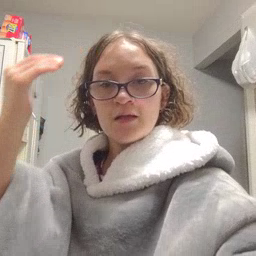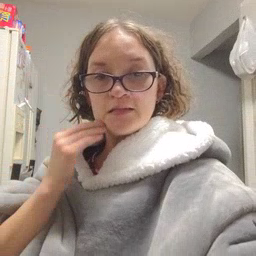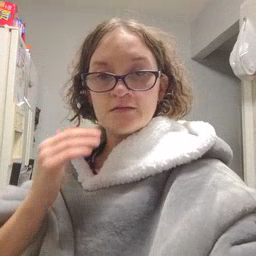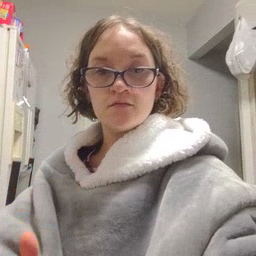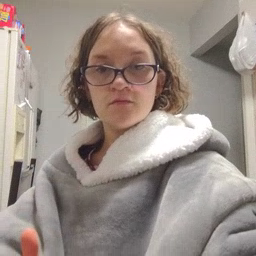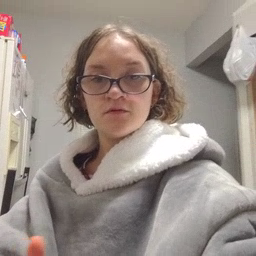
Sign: head